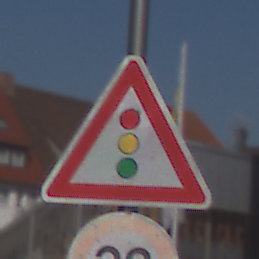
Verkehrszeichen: Lichtzeichenanlage
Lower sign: Geschwindigkeit30
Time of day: MorningAfternoon
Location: Outdoor (Urban)
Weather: Clear
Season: NotSpecified
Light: Natural